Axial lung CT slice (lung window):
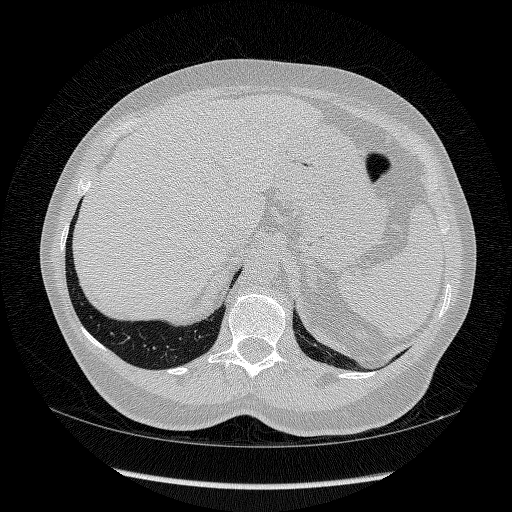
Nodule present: no